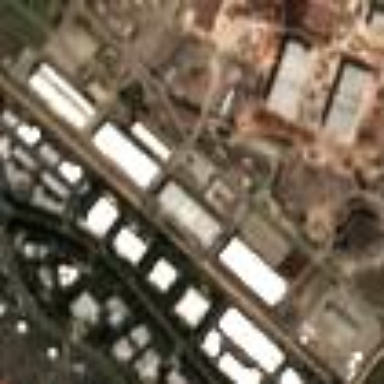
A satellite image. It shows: Industrial area.